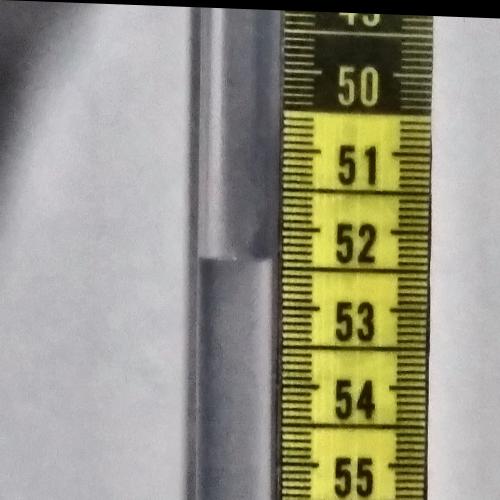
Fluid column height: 52.4 cm